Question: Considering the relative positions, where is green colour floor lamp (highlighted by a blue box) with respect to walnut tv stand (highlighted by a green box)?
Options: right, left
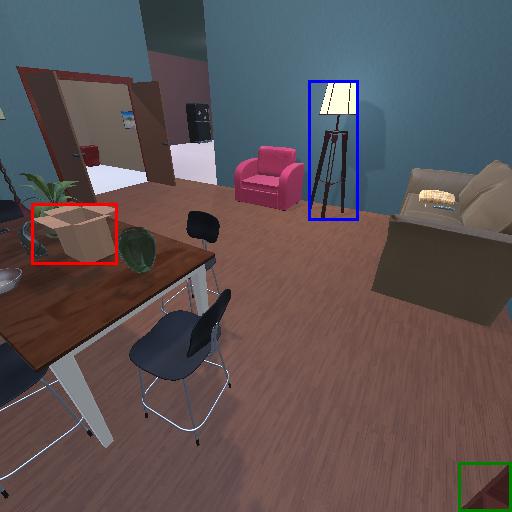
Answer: right